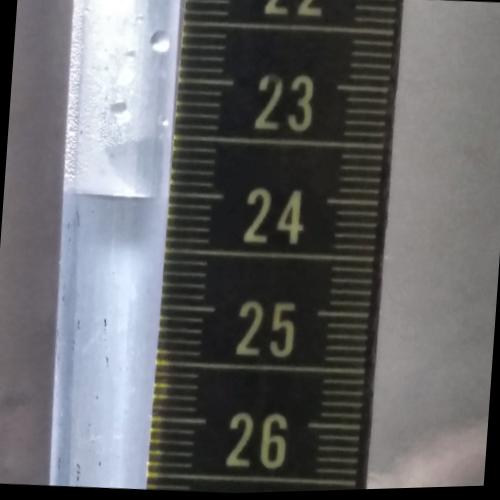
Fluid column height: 24.0 cm